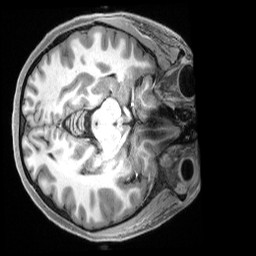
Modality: T1w
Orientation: axial
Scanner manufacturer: siemens
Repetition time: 2.5 s
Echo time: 0.00231 s